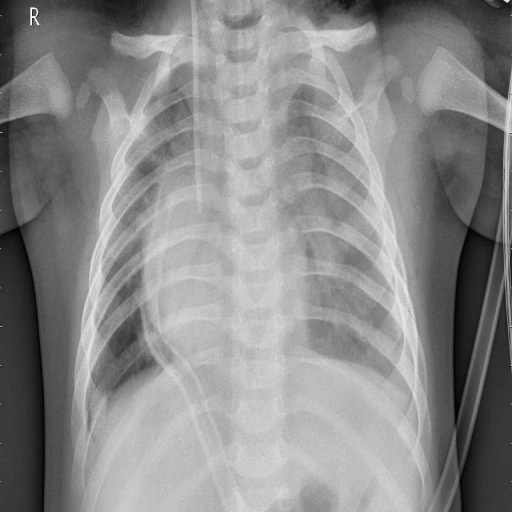
Finding: PNEUMONIA